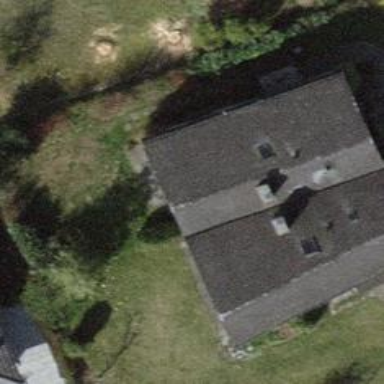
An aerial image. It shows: Terrace building.